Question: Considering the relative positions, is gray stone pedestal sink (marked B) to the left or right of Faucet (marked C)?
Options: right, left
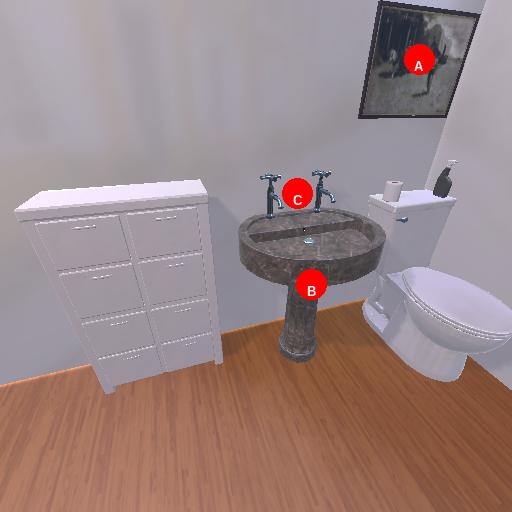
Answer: right